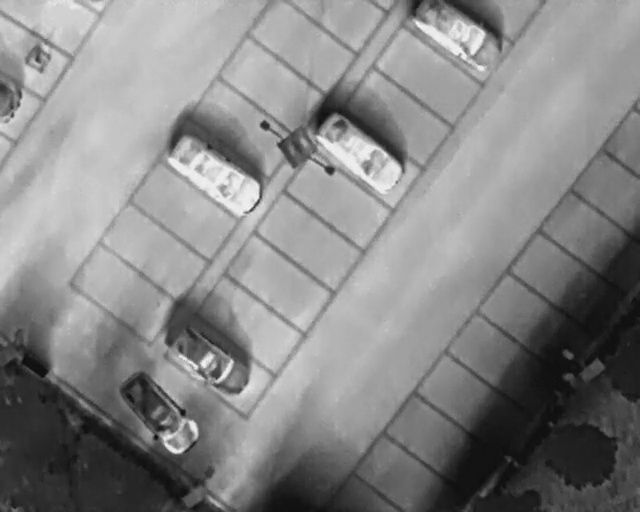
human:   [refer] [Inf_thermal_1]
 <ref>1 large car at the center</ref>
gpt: <box>[[30, 24, 37, 43, 37]]</box>